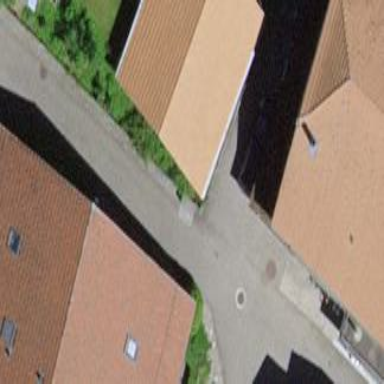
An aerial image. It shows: Barn.